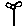
Label: flower